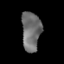
Tissue: lung
Cell type: Fibroblasts
Senescence score: 0.181
Nuclear area (px): 725
Mean DAPI intensity: 110.939